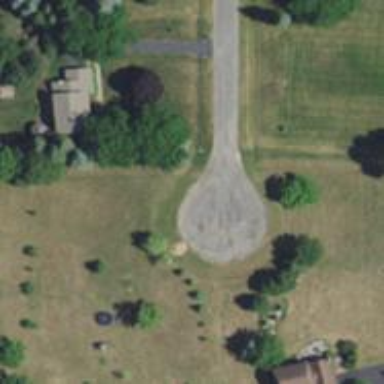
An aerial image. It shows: Turning circle on the road.